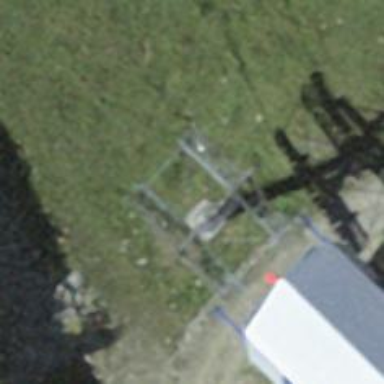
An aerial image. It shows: Chair lift captured from aerial perspective.